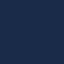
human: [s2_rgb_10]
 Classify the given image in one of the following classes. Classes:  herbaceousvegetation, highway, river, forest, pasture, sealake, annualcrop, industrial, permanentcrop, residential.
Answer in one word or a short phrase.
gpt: SeaLake